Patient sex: M
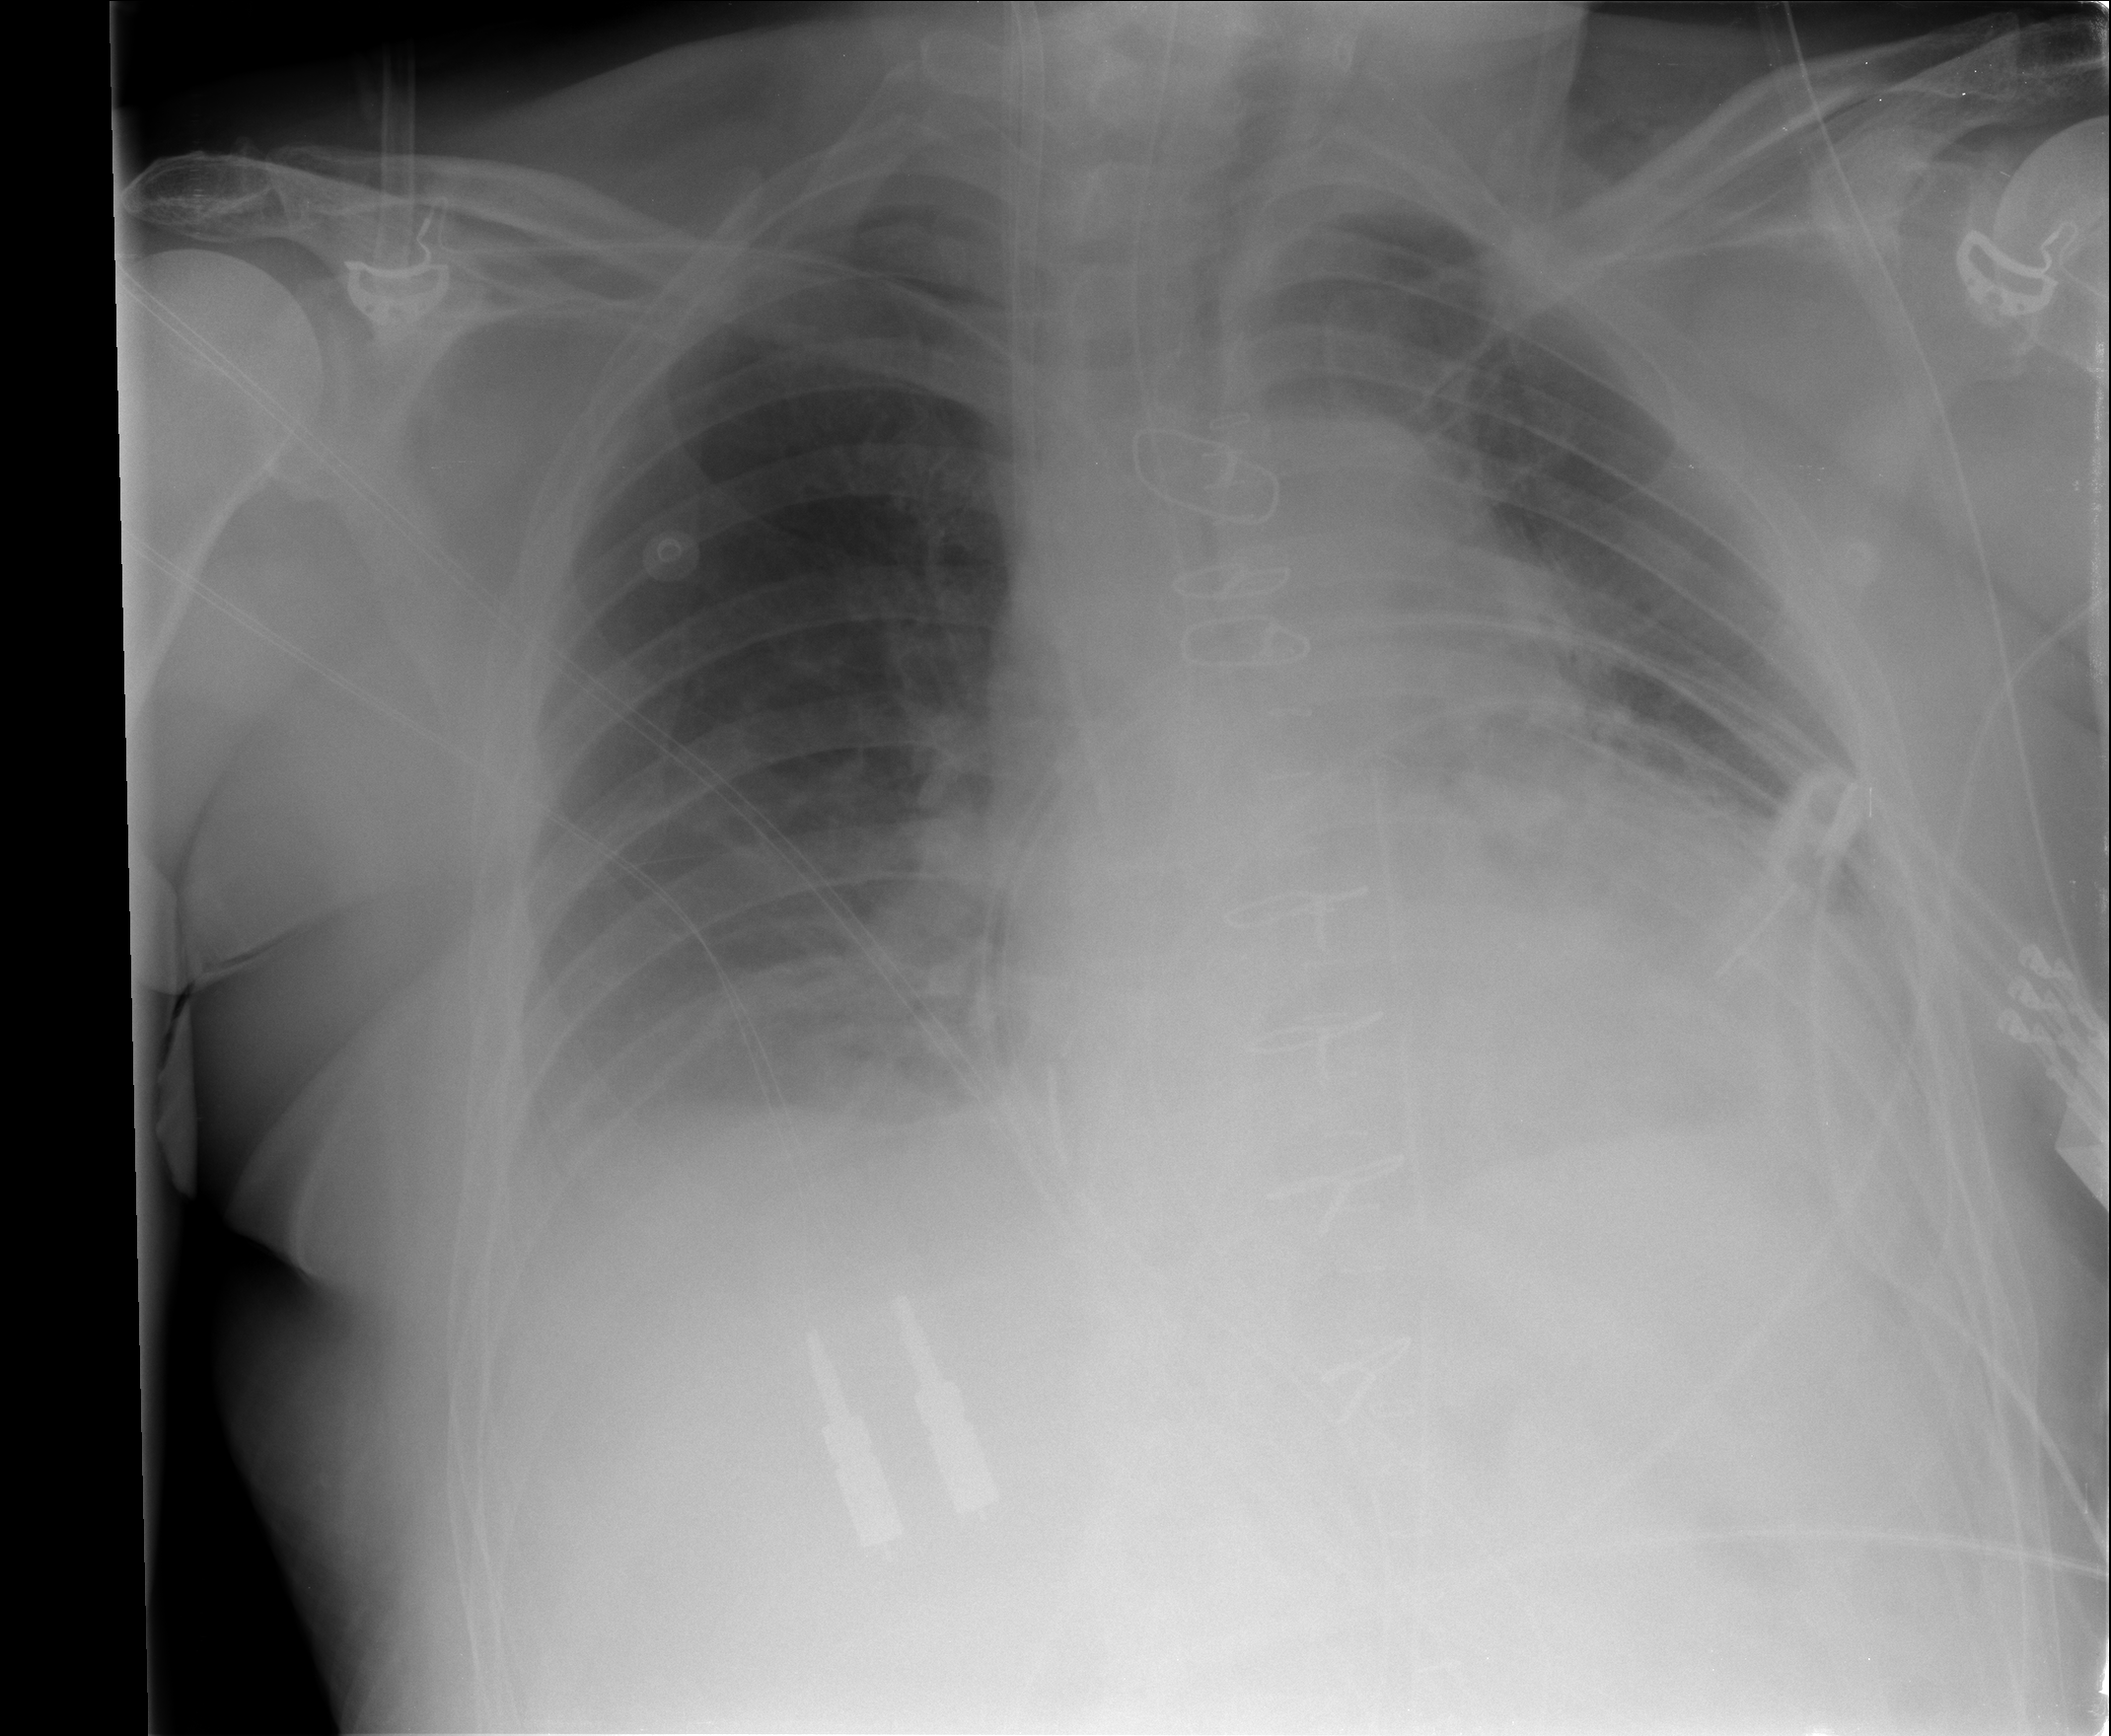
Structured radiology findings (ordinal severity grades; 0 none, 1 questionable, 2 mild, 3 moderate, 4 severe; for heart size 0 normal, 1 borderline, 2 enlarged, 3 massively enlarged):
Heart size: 2
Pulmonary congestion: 0
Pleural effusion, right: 1
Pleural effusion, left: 2
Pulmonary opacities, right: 0
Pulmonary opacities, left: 0
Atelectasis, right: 0
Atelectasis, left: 2